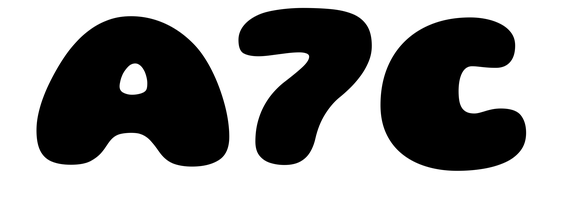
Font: Gluten_Black